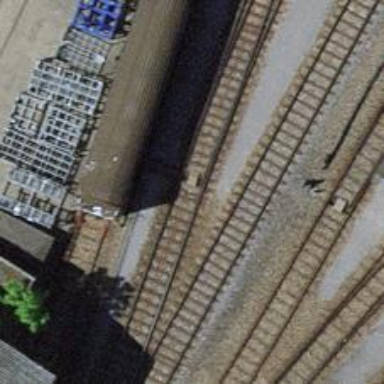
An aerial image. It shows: Railway switch.